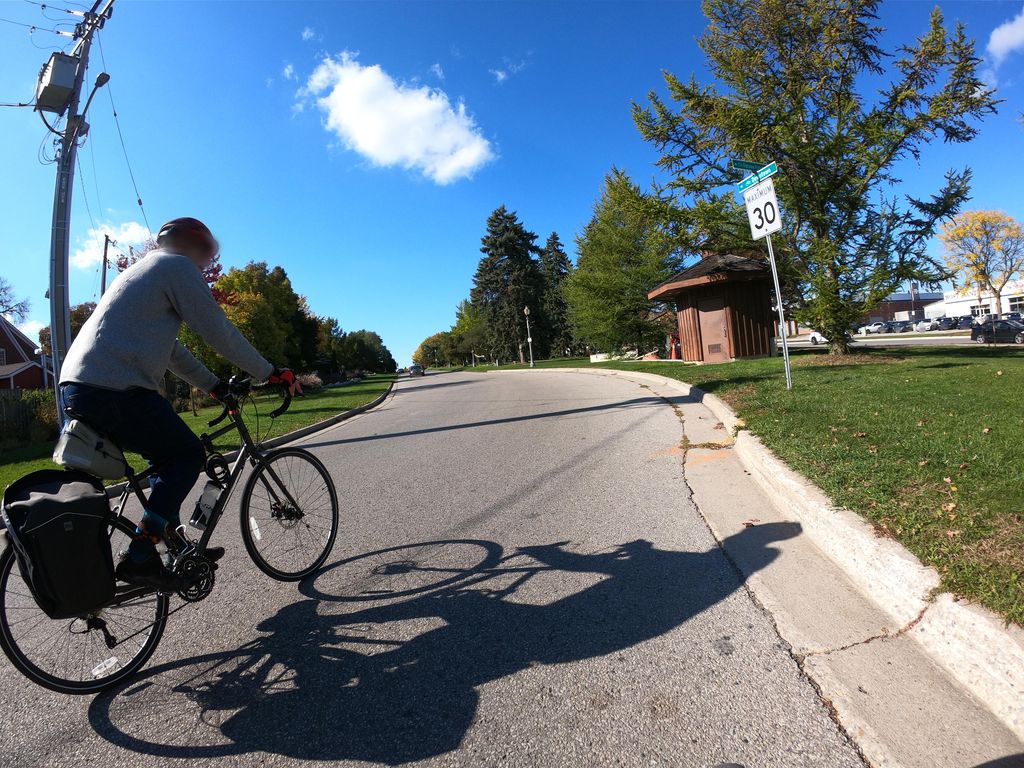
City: kitchener-waterloo